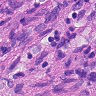
Metastatic tissue present: no